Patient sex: M
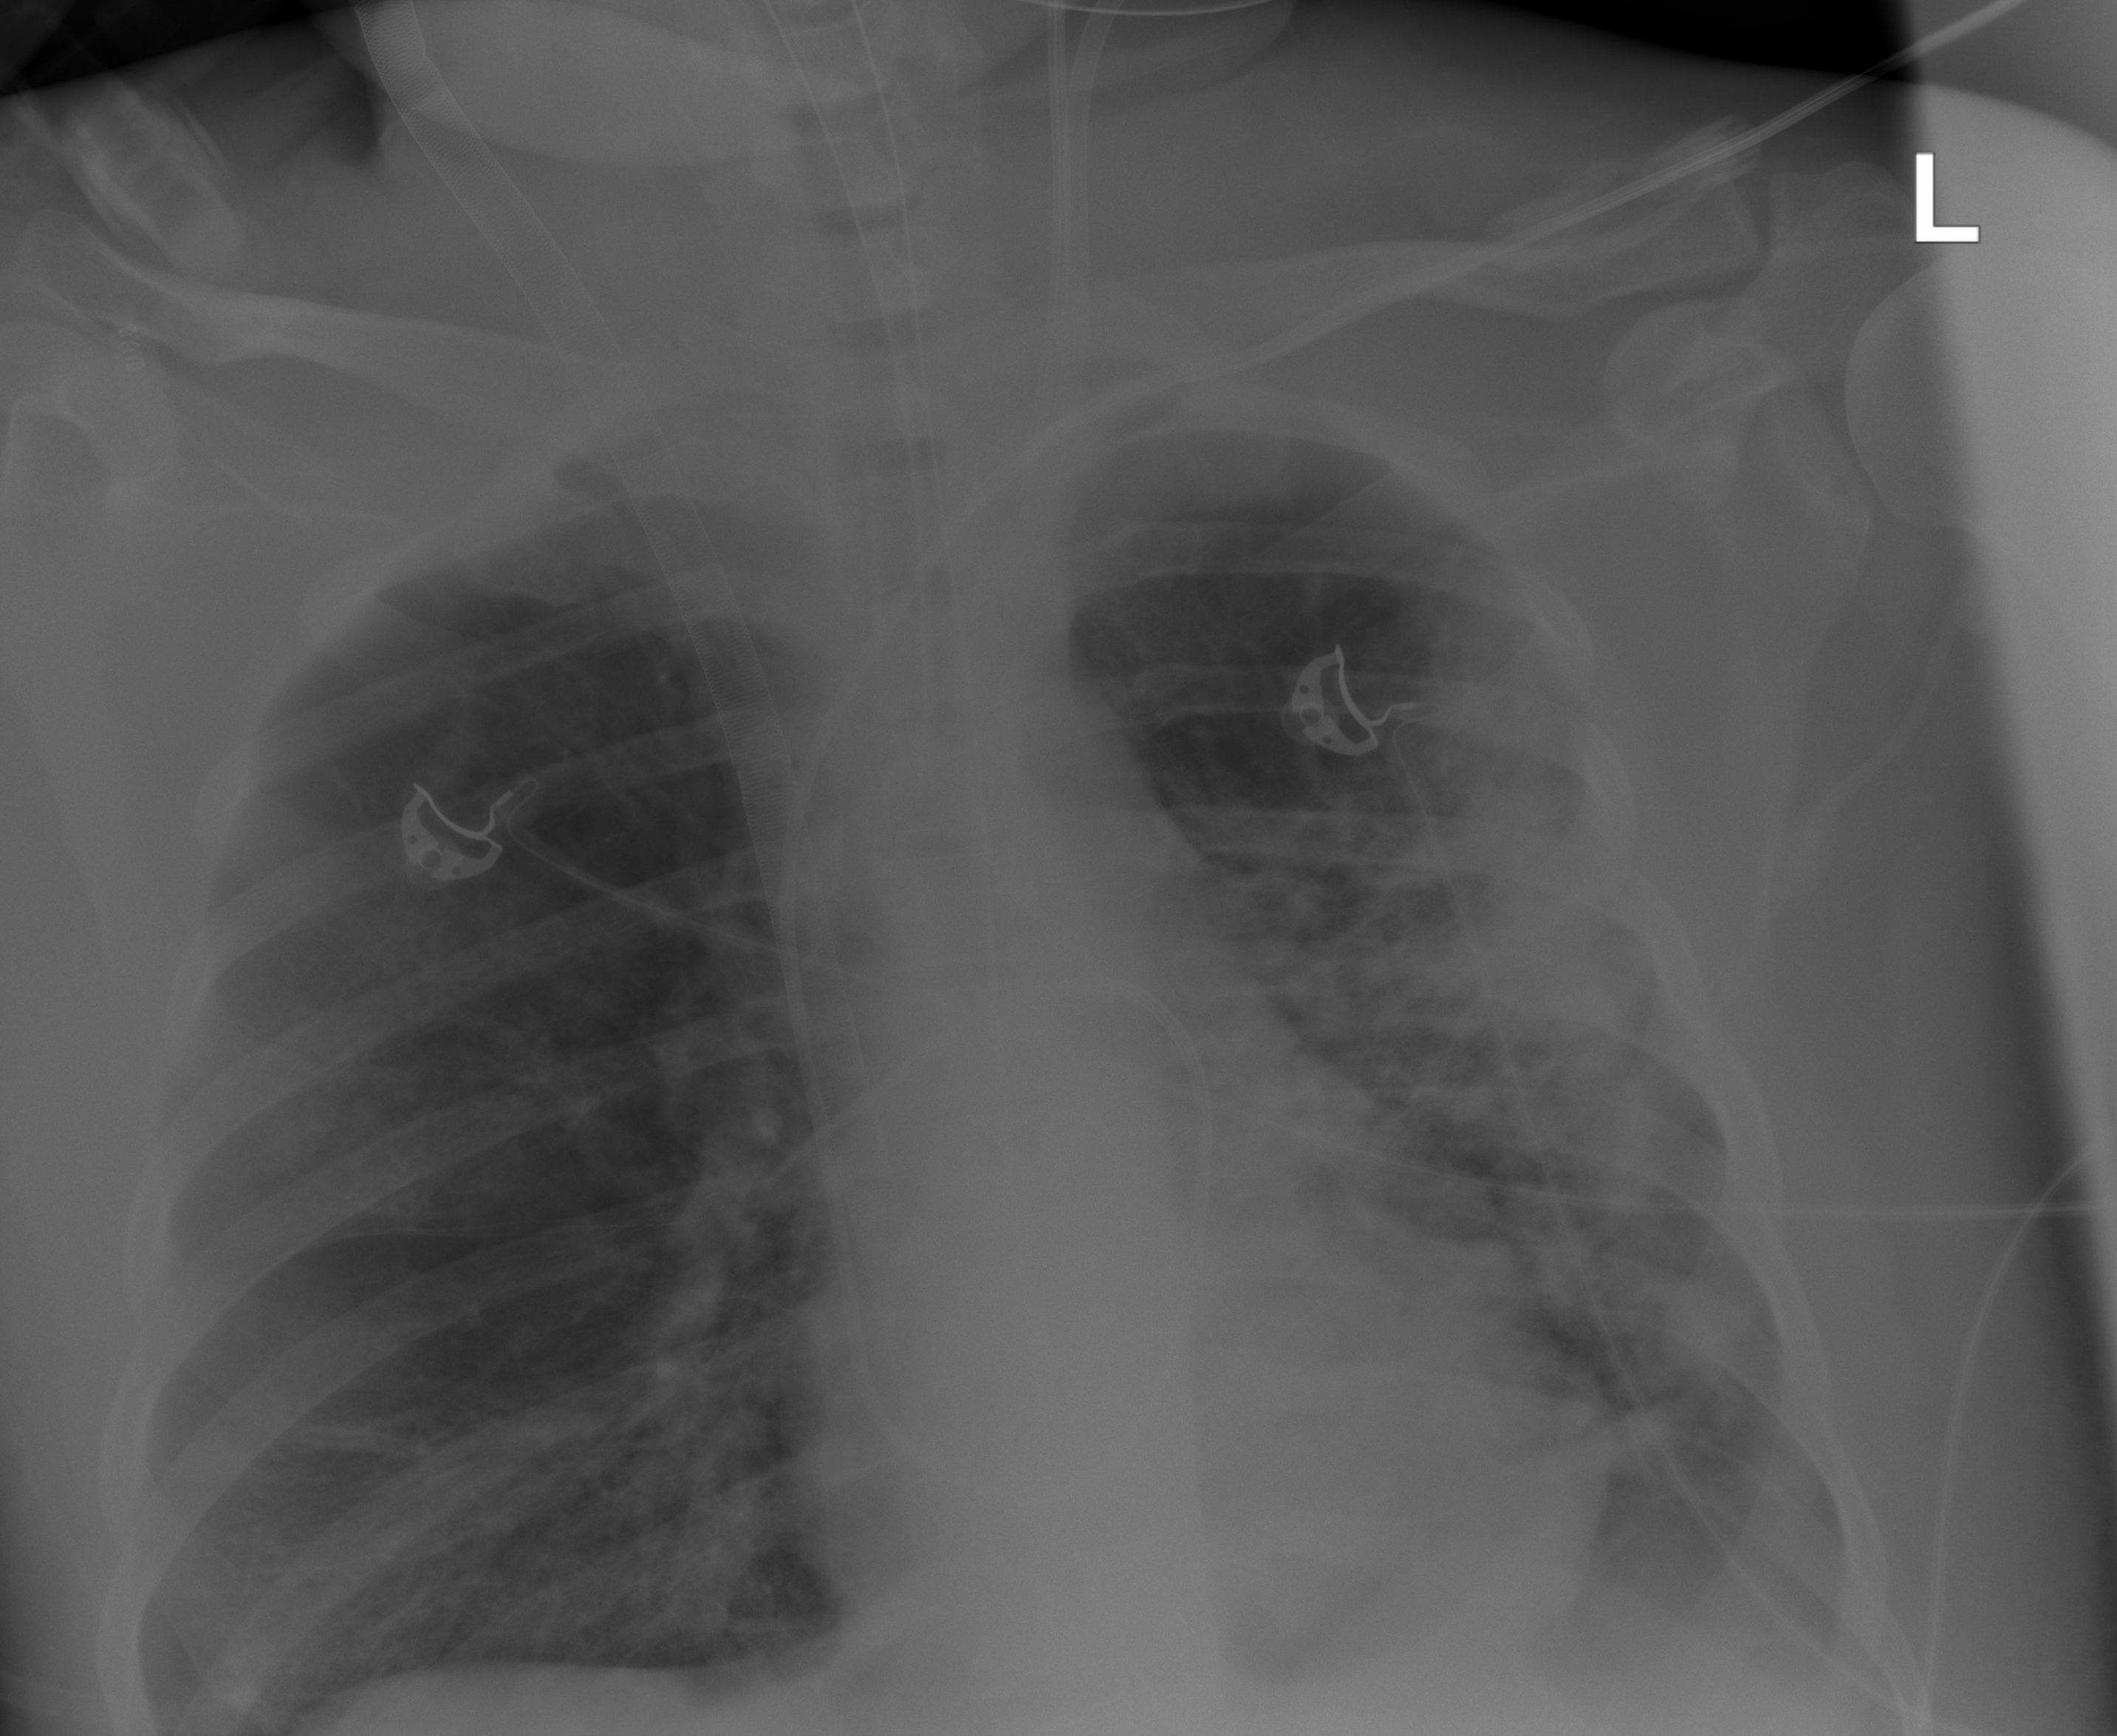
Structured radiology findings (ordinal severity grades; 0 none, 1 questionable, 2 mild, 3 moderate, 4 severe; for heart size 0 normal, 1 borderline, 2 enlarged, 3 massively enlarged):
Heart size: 0
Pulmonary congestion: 0
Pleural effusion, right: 0
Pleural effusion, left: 2
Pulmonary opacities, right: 2
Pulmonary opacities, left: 3
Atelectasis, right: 3
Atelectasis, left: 3